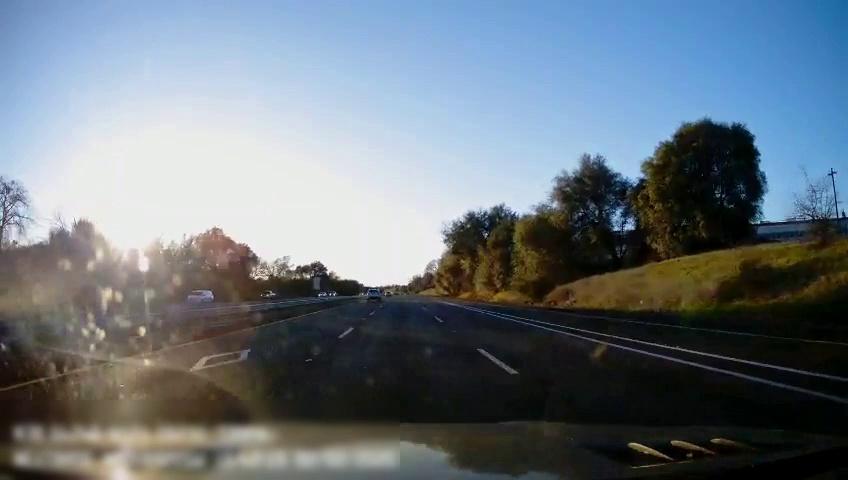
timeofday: Day
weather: Cloudy
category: Drivable Space
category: Vehicles | Car
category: Vehicles | Truck
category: Vehicles | Car
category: Vehicles | Car
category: Vehicles | SUV
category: Lanes | Alternate Lane
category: Lanes | Current Lane
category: Lanes | Current Lane
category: Lanes | Alternate Lane
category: Lanes | Alternate Lane
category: Lanes | Alternate Lane
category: Traffic | Signs